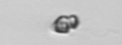
Label: Heterocapsa_rotundata